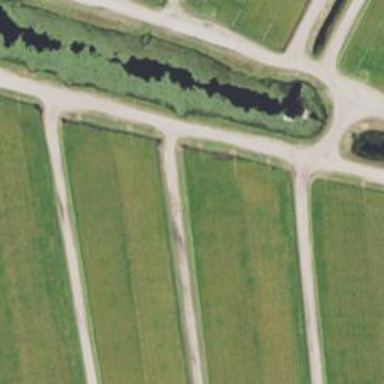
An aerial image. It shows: Canal.